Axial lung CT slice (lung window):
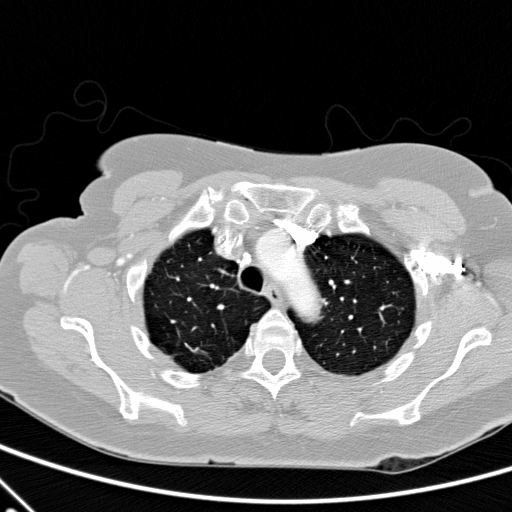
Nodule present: no